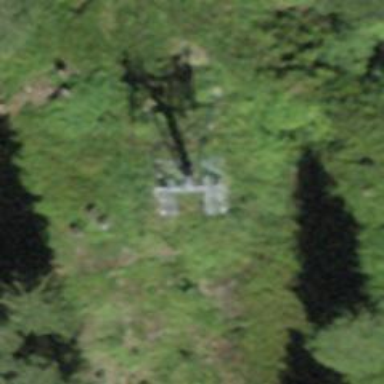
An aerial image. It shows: Pylon for aerialway.